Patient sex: M
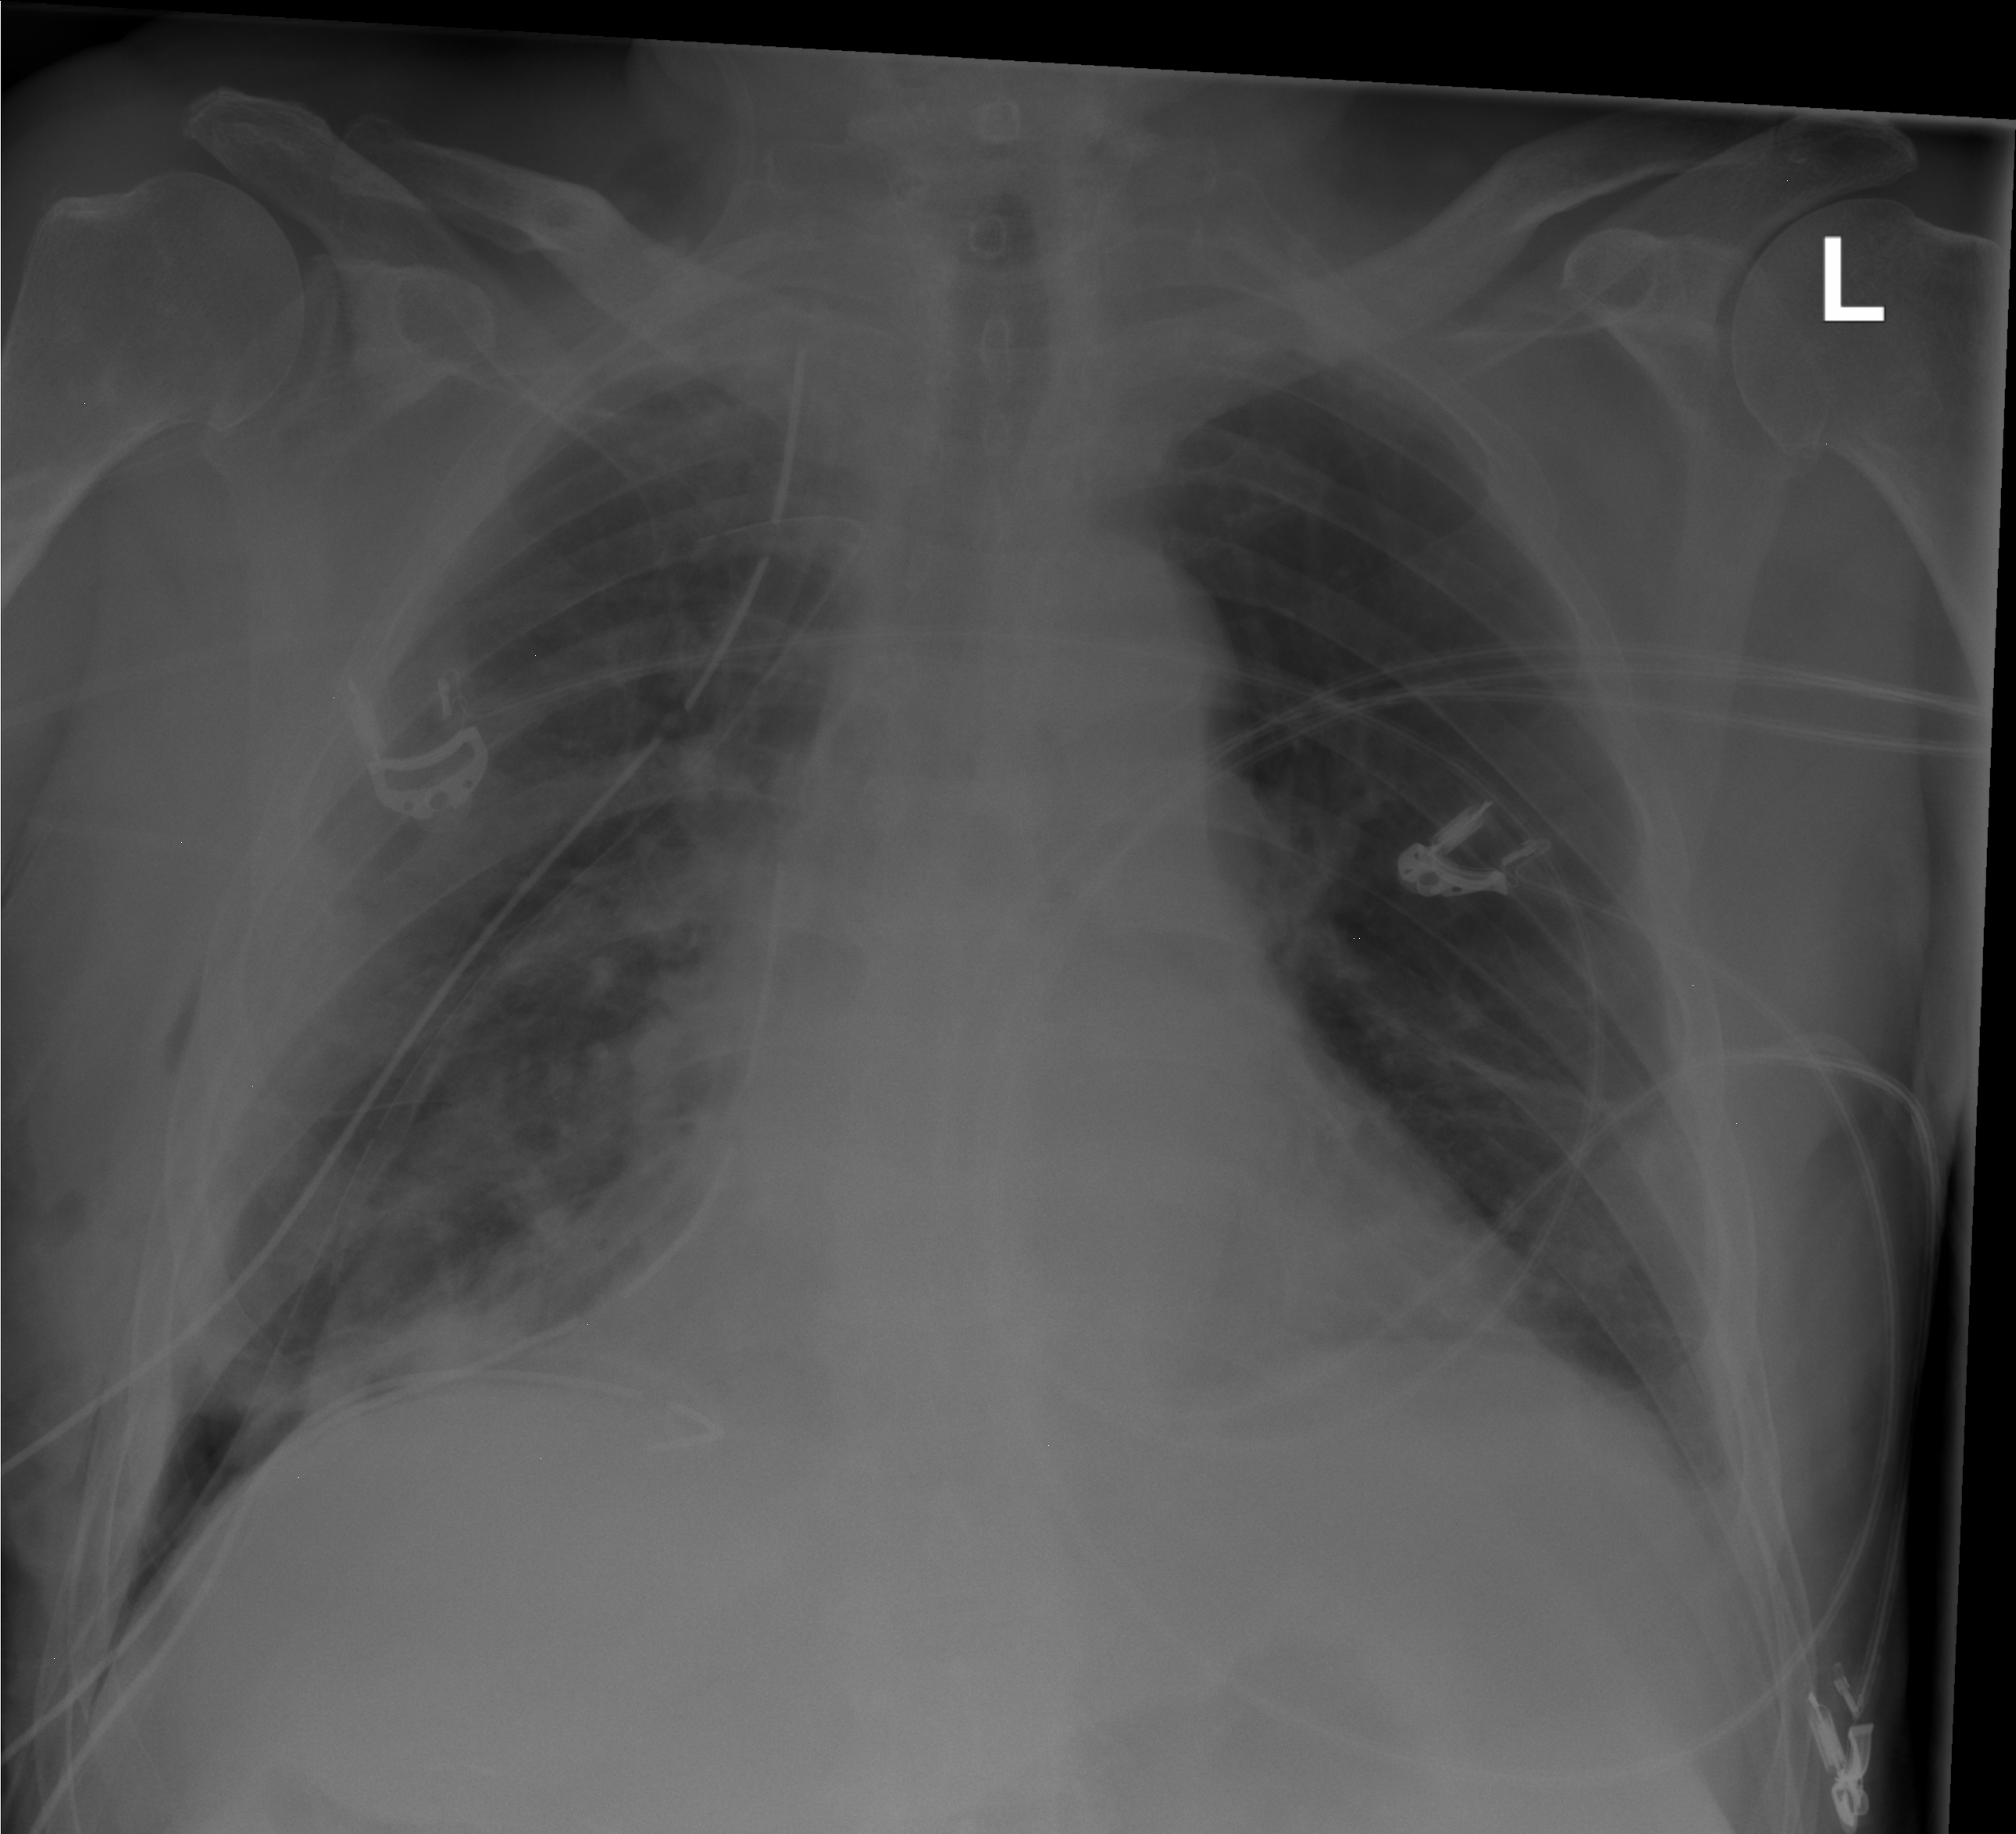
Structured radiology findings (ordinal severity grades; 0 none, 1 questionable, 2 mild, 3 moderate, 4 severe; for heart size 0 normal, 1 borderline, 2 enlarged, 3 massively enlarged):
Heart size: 2
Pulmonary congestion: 0
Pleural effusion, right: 0
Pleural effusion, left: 2
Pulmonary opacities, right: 2
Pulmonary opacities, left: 0
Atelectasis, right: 3
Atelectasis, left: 2